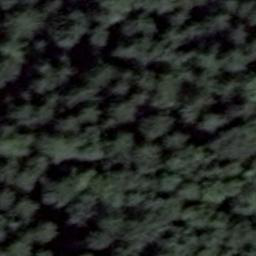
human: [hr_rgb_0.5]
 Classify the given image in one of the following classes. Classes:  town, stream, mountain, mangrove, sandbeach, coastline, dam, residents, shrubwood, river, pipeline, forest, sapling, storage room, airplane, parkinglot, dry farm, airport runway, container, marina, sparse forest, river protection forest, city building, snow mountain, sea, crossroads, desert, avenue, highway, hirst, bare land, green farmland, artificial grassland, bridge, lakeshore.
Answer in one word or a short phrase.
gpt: forest